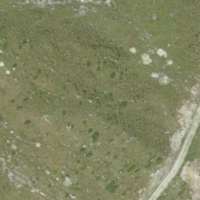
EUNIS habitat code: 26
Species observed at this site:
Oenanthe oenanthe
Kalmia procumbens